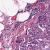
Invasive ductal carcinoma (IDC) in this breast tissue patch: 1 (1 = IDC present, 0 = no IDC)